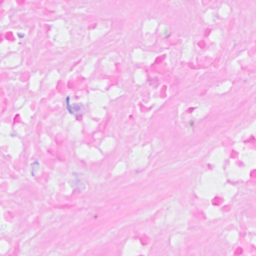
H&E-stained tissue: Breast